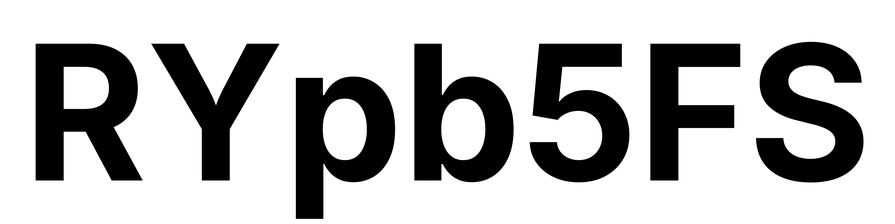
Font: Inter_Bold